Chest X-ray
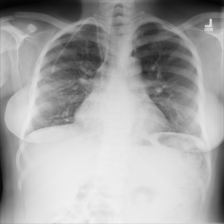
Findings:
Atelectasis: negative
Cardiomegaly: negative
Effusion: negative
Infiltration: negative
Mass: negative
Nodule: negative
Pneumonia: negative
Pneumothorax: negative
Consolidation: negative
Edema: negative
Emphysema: negative
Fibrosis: negative
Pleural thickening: negative
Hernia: negative